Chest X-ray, PA view. Patient: 25 years old, sex M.
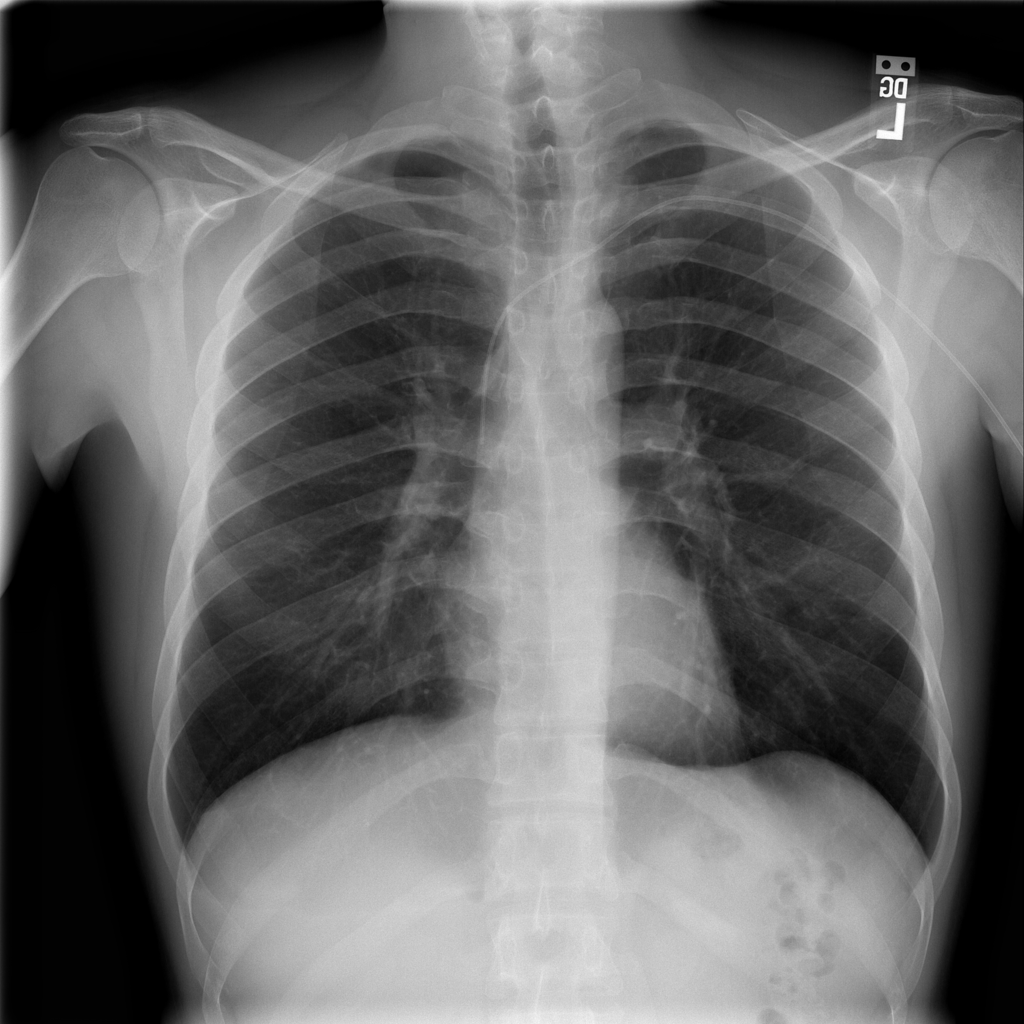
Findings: No Finding